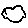
Label: cloud